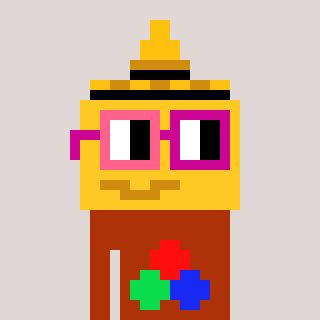
a pixel art character with square pink and red glasses, a mustard-shaped head and a hotbrown-colored body on a warm background